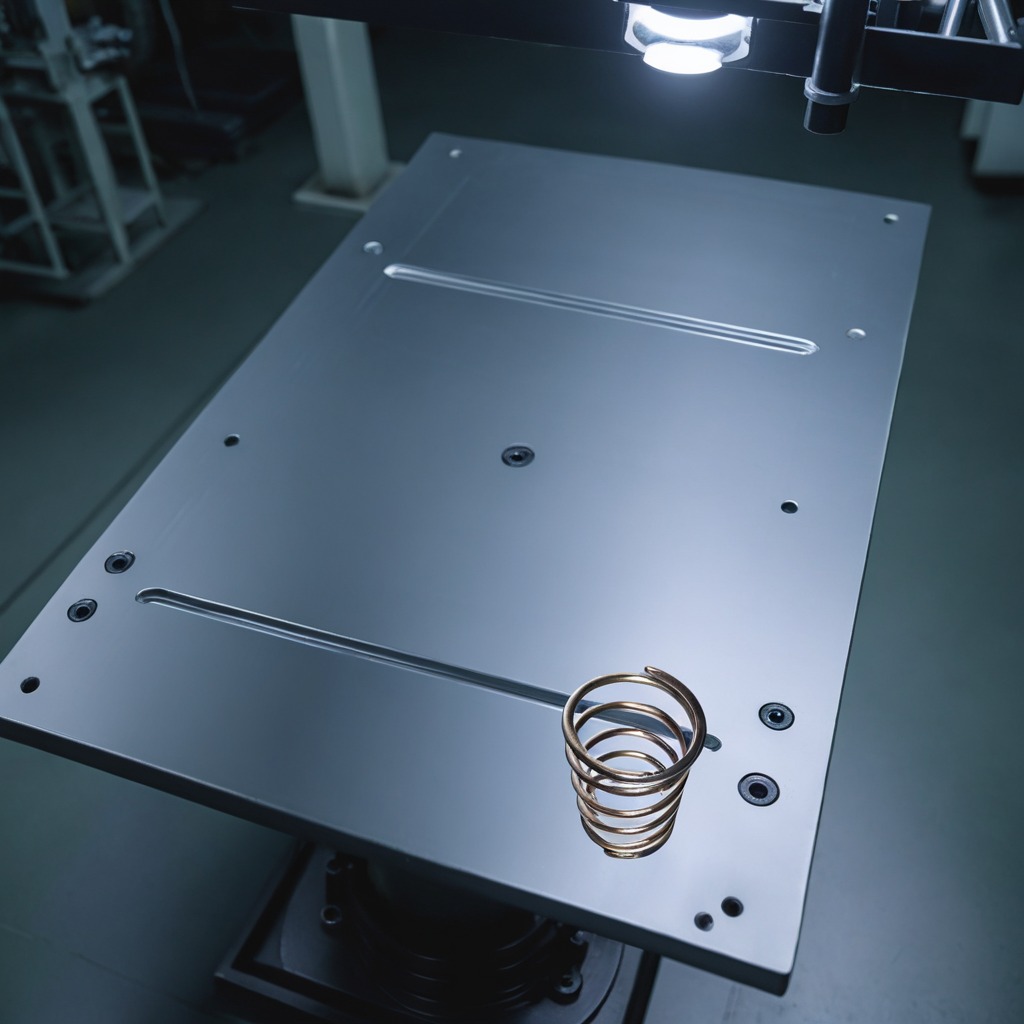
A coiled metal spring is lying on a metal table in a machine shop under fluorescent lights.